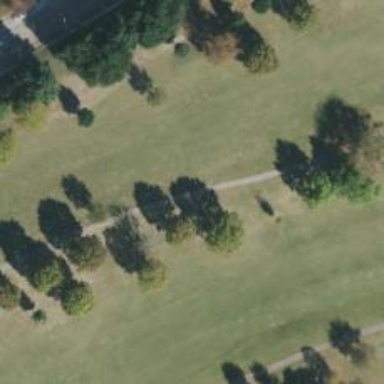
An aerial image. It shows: Service road designated as golf cart path.